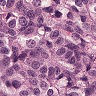
Metastatic tissue present: yes